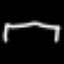
Label: bed